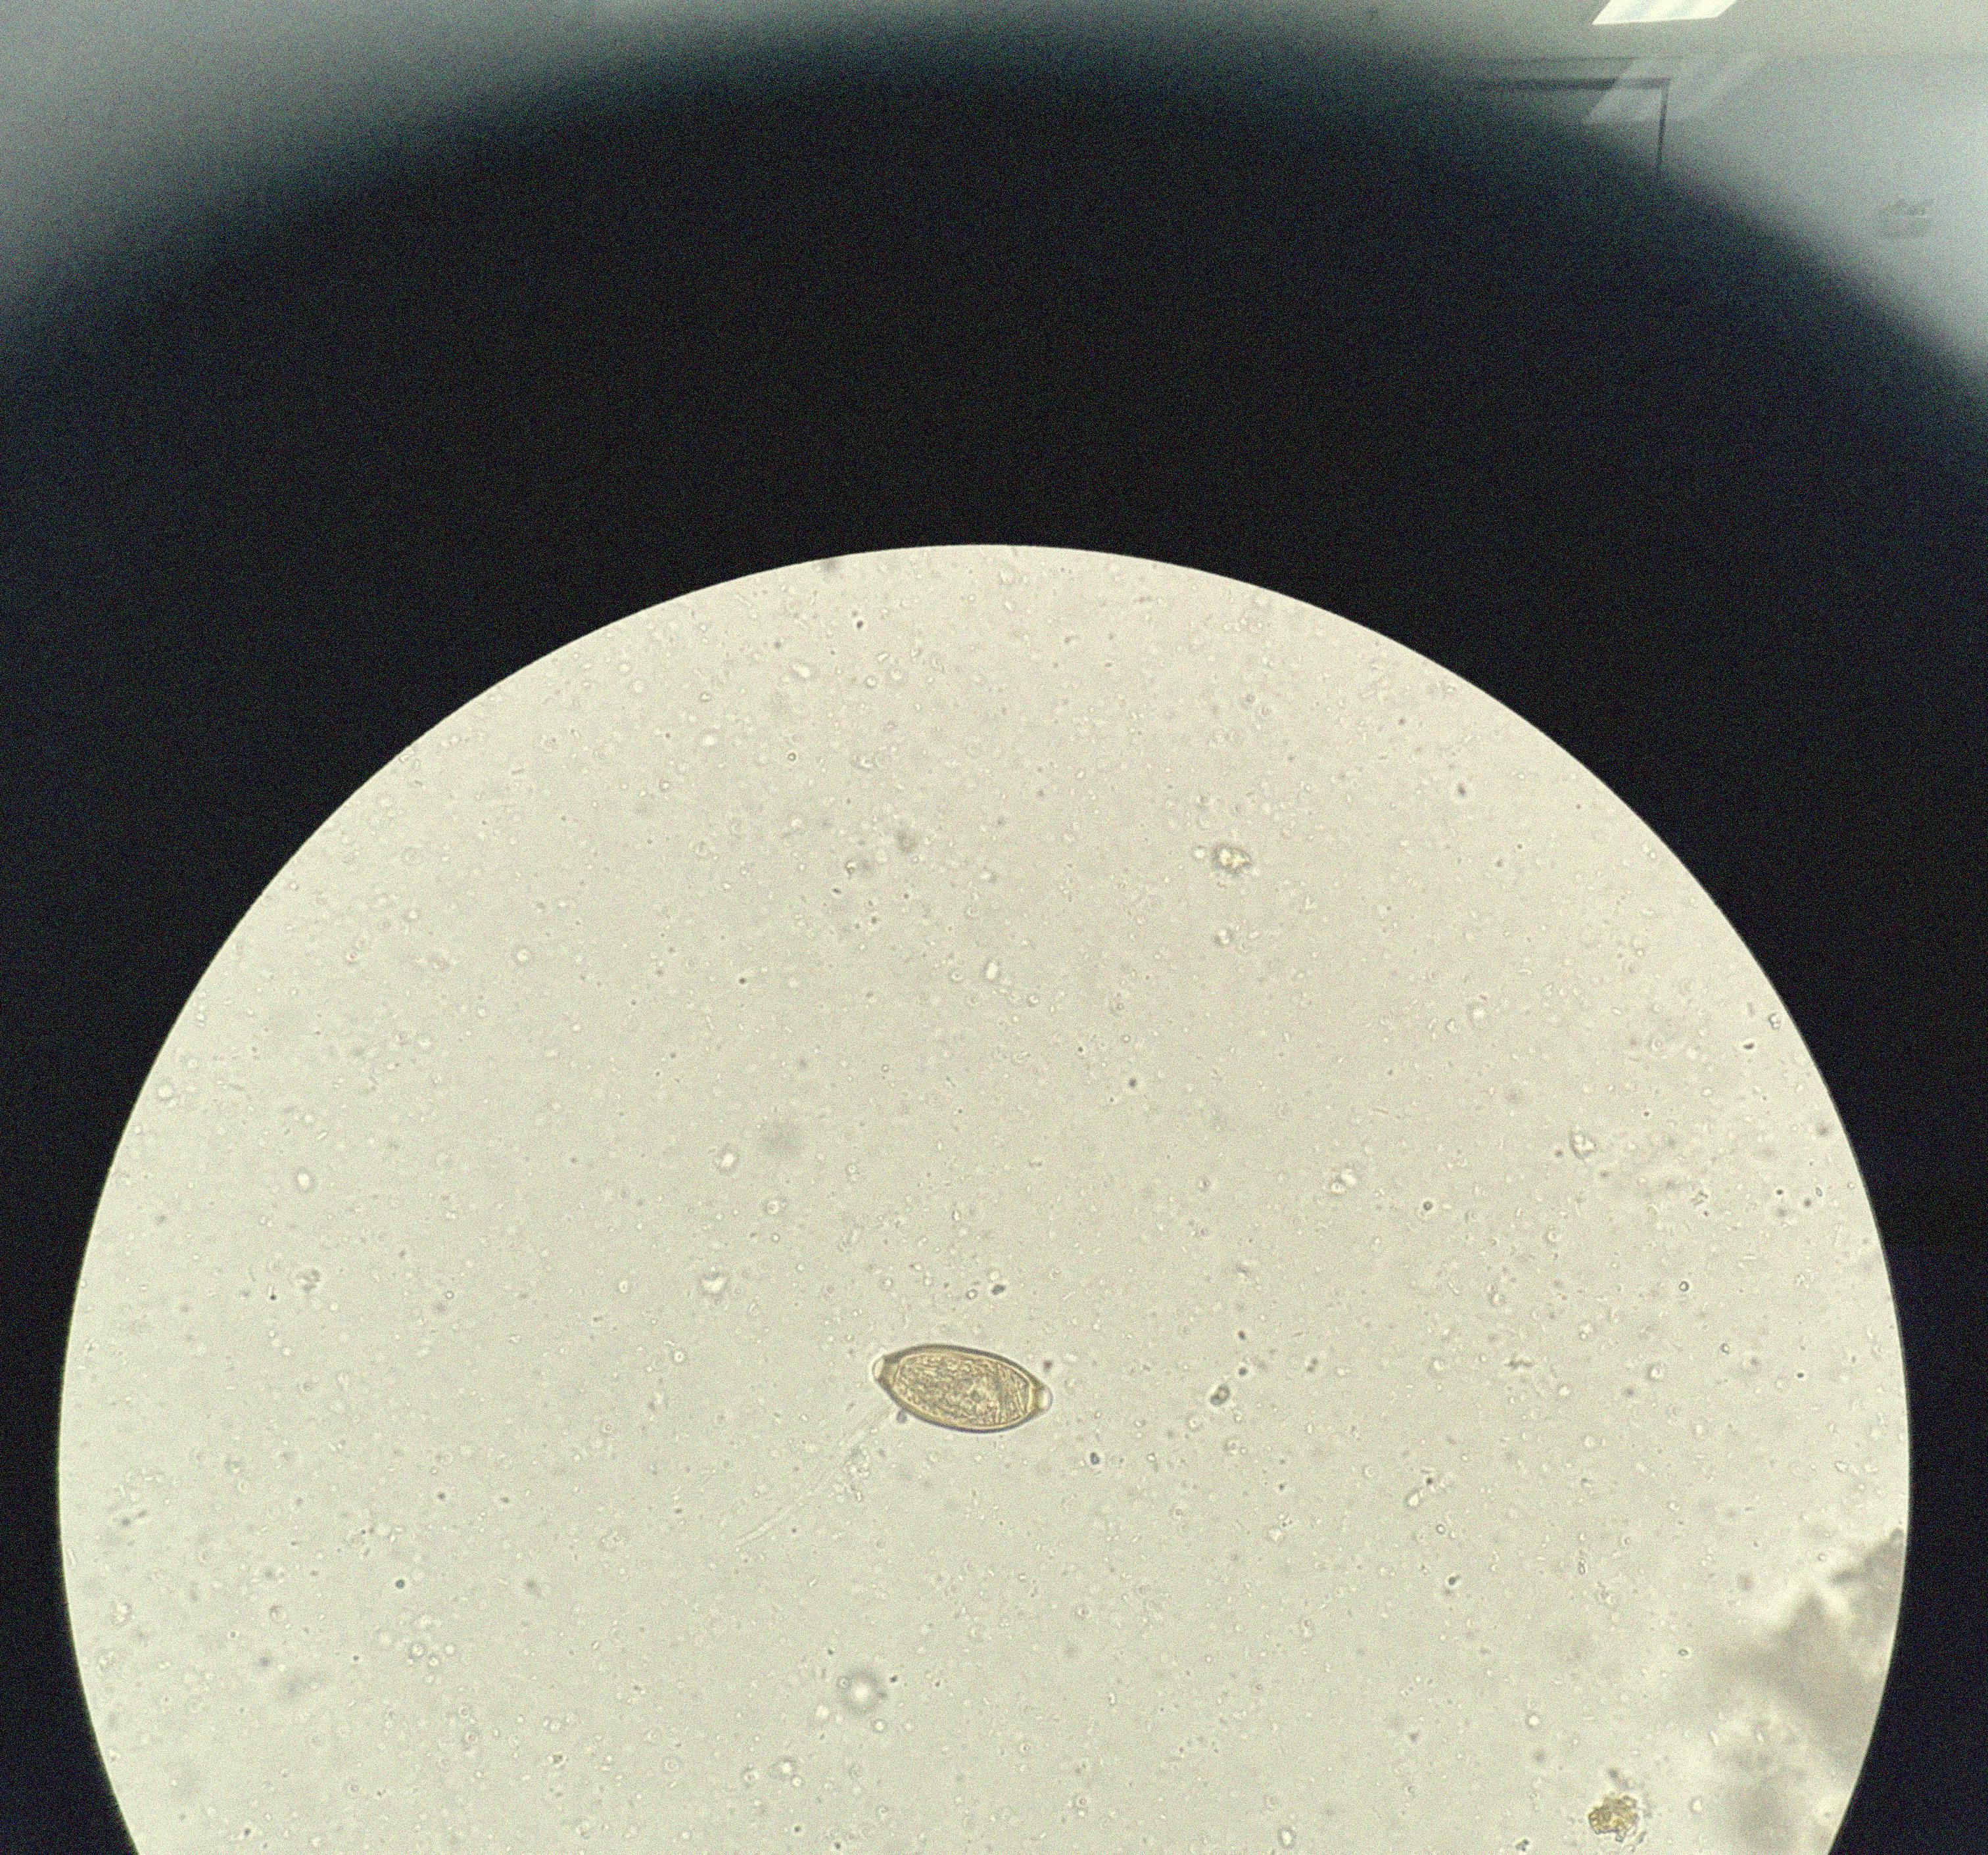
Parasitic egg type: Trichuris trichiura